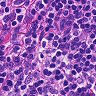
Metastatic tissue present: no